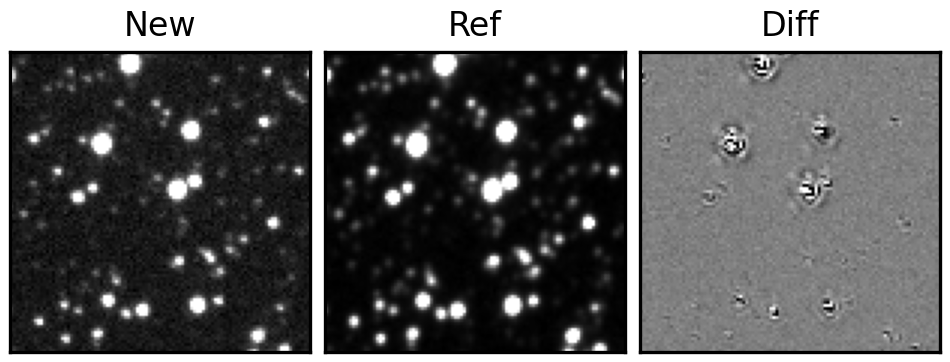
Label: bogus